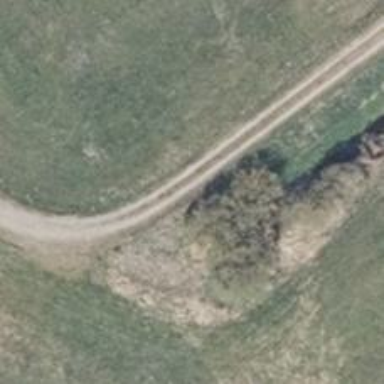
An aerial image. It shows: Track road with grade3 tracktype.